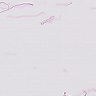
Metastatic tissue present: no